Question: I am completely new to javascript (and jquery) and have been experimenting with drop down menus the past couple of days. I found this one fancy notification menu, and I tried to see what happens when I have two of them on the page. Anyways, I made a quick example of my problem here:
<URL>
The problem is that I can have both notification containers open up if I click on both.

If I am already clicked on one of the bells, then I click on the other, it should close the other one. Instead it keeps it open, and even when you click on the other container one, it still doesn't close it. You have to click off the page or click the notification bells. I am trying to make it to where you can only have one open at a time. So in order to do this, I tried changing the names of the functions:
As you can see:
'''
$(function() {
var nContainer = $(".notification-popup-container");
//notification popup
$("#notification-link").click(function() {
nContainer.fadeToggle(300);
return false;
});
//page click to hide the popup
$(document).click(function() {
nContainer.hide();
});
//popup notification bubble on click
nContainer.click(function() {
return false;
});
});
'''
I added the next function to be called test(), which you would think, since it's an entirely new function it would work differently. Instead, the error still persists.
What am I doing wrong? I even gave the the new bell it's own divs and link name. I also renamed container to container2.
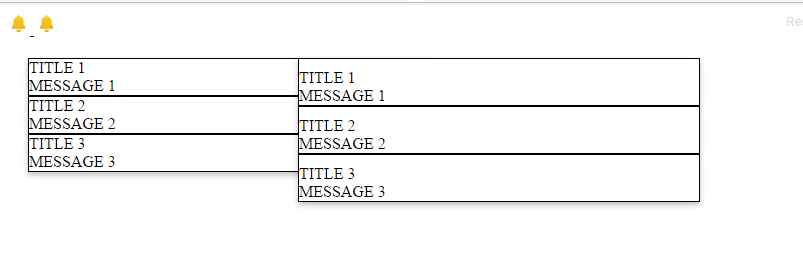
Answer: Set the global variable for your container:
'''
var nContainer = $(".notification-popup-container");
var nContainer2 = $(".notification2-popup-container");
$(function() {
var nContainer = $(".notification-popup-container");
//notification popup
$("#notification-link").click(function() {
nContainer.fadeToggle(300);
nContainer2.hide(); //hide the second container
return false;
});
//page click to hide the popup
$(document).click(function() {
nContainer.hide();
});
//popup notification bubble on click
nContainer.click(function() {
return false;
});
});
'''
And you can do same with other function.
<URL>